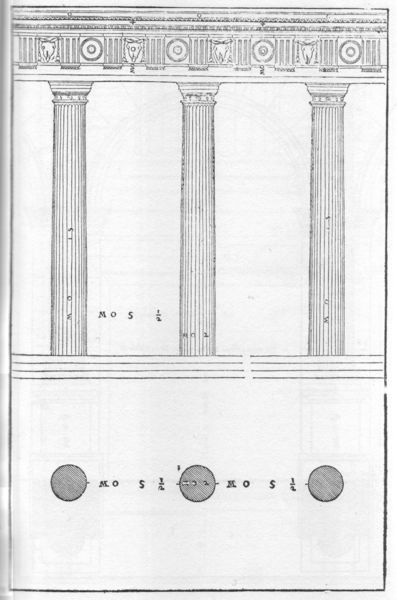
Titel: I Quattro Libri della Architettura, Buch I, Kap. 15 Von der dorischen Ordnung (Säulenkolonnade)
Künstler: Andrea Palladio
Institution: (Seriendruck)
Schlagwörter: weiß, ausschnitt, grau, marmor, schwarz, skizze, säule, säulen, zeichnung, anlage, gebäude, masse, muster, ornament, architektur, schädel, drei, blatt, kreis, rund, kanneliert, ansicht, position, grafik, graphik, treppe, treppen, detail, ornamente, verzierung, balken, stufen, hoch, buch, druck, stich, seite, text, buchstaben, kreise, beschriftung, entwurf, architrav, kapitelle, rom, kapitell, studien, fries, sims, gesims, ionisch, portikus, antik, griechisch, konstruktion, griechenland, kanneluren, plan, tempel, basis, dorisch, entwürfe, skizzen, korinthisch, reliefs, kannelüren, querschnitt, bau, verzierungen, römisch, mäander, athen, kapitel, gebälk, tempelanlage, grundriss, proportionen, aufriss, tempelfront, kollonade, massangabe, schäfte, triglyphen, säulenordnung, ordnung, metopen, palladio, dorische ordnung, säulenschaft, kolonnaden, kanelure, kannelur, dorika, bezeichnungen, maß, dorische säulen, kannellierung, medaillons, geundriss, abstand, bukranion, muste, kapitele, säuen, kanellierung, durchmesser, seie, libri, sreifen, kannellur, buhstaben, mos, kaneliert, bukranien, grahphik, s, quatro libri, metpoen, säulendurchmesser, mo, anktik, greichenlad